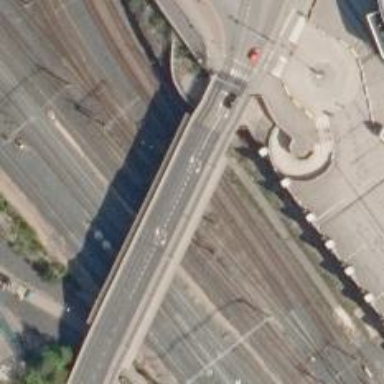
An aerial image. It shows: Bridge.